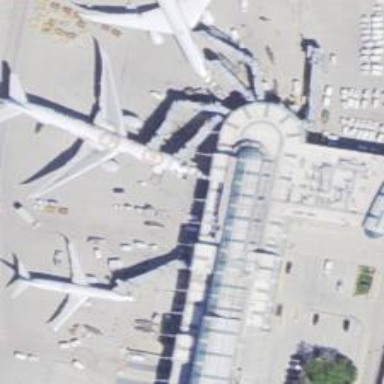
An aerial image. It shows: Airport gate.